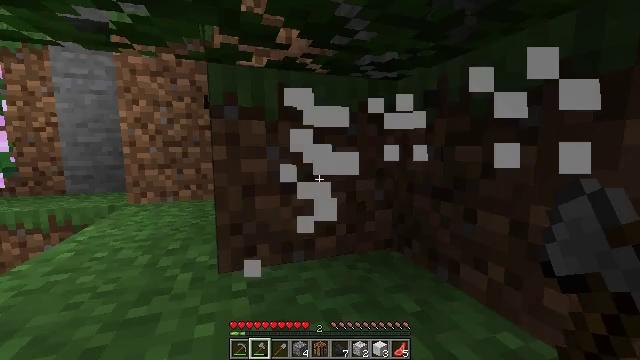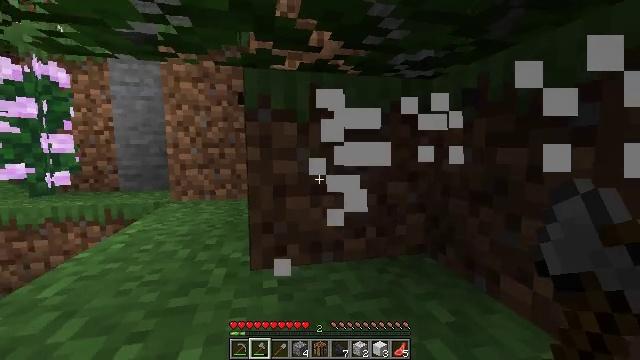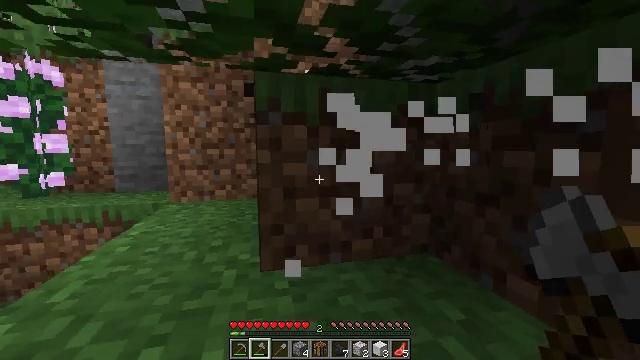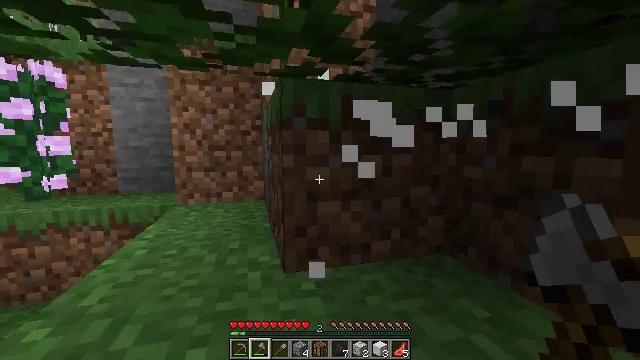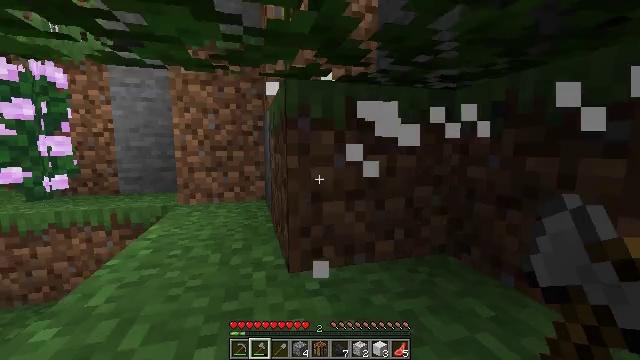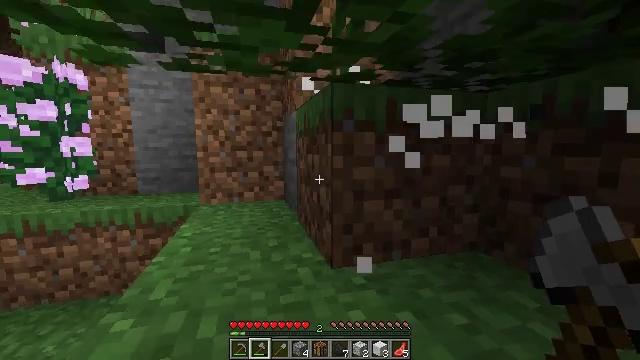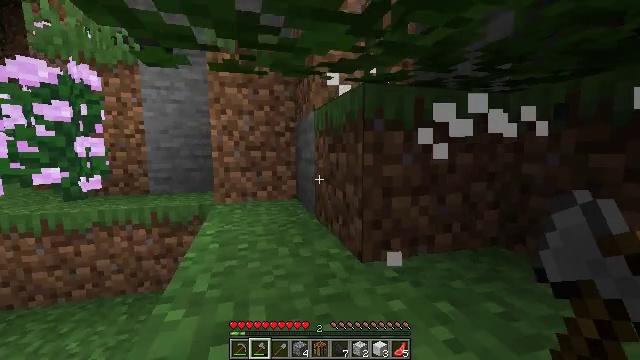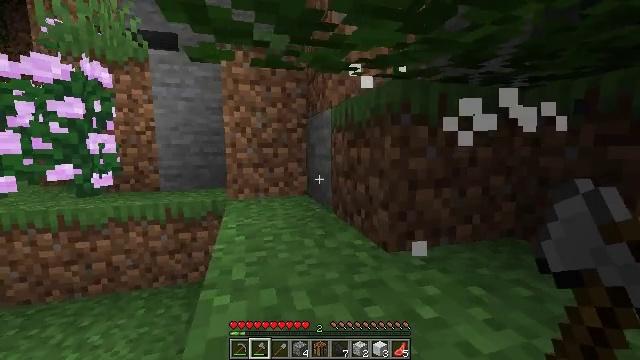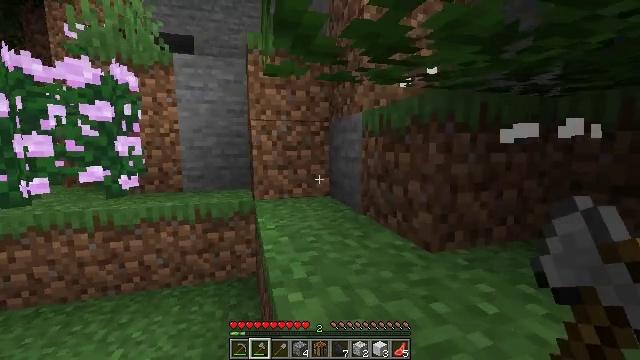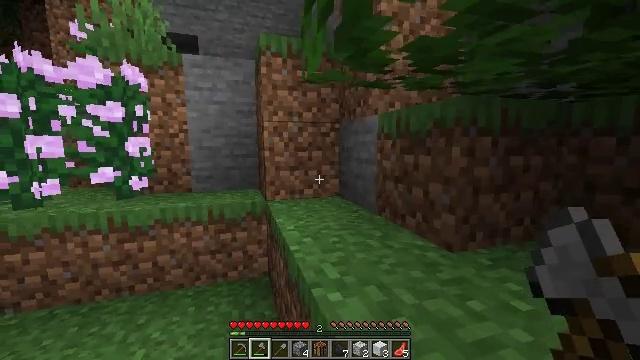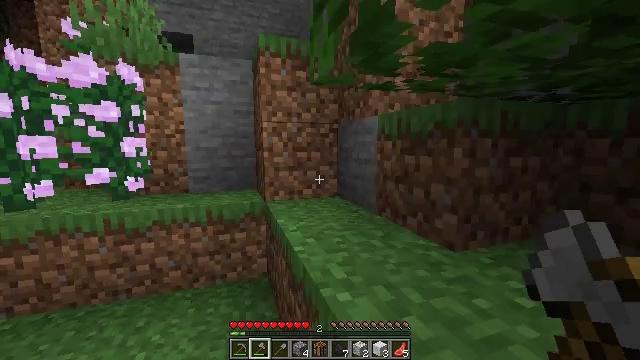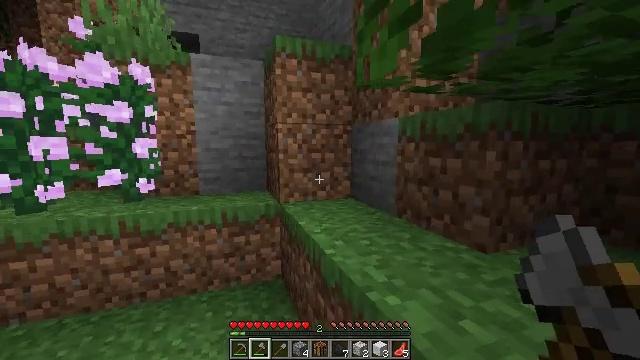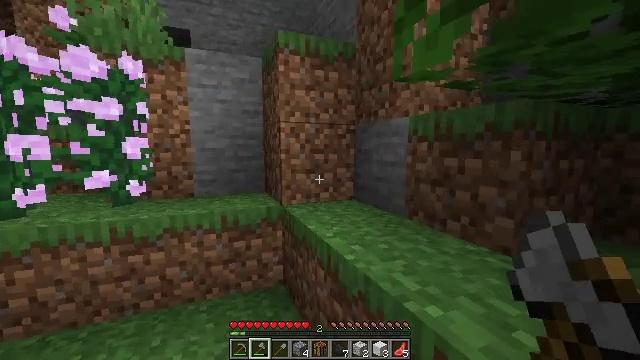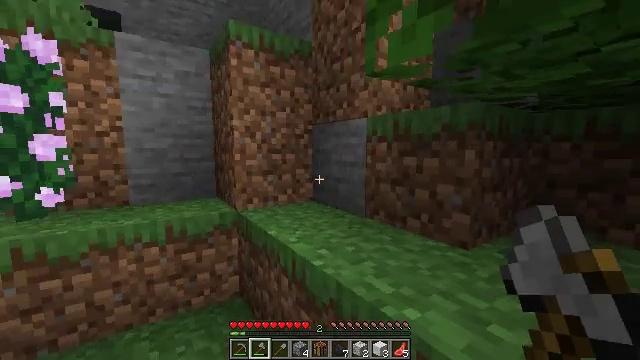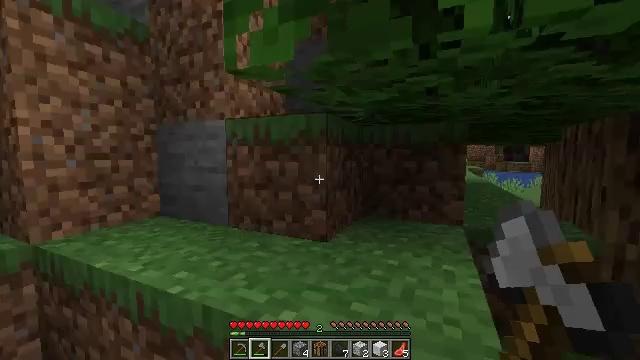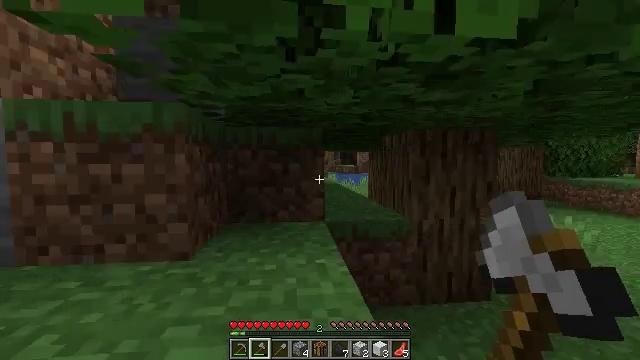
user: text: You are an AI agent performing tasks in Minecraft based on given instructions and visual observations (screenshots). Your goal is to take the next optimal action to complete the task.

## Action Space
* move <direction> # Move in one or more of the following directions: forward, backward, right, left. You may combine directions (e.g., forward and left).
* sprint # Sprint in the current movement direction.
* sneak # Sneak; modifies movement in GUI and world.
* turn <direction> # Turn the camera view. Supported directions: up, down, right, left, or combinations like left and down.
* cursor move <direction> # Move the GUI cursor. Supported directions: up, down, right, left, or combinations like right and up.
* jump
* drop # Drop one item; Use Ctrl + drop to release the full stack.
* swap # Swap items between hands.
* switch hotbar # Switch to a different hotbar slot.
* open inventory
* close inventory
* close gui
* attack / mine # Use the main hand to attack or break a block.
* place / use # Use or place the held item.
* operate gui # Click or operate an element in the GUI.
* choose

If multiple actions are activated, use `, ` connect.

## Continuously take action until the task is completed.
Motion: motion action
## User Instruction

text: Hunt wild animals.
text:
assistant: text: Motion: turn left
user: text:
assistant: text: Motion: move left, turn right
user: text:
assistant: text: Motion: move left, turn right
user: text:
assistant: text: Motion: move left
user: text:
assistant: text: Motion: move left
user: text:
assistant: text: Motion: move left
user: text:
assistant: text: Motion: move left
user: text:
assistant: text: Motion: move left
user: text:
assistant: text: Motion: move left, turn right
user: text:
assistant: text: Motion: move left, turn right
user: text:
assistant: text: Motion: move forward and move left, turn right
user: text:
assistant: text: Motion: move forward and move left, turn right
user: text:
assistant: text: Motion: move forward, turn right
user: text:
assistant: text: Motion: move forward, turn right and up
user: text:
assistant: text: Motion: move forward, turn right and up
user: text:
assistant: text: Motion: turn right
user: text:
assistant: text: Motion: turn right
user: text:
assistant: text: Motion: turn right
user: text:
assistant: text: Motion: no_op
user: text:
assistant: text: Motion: no_op
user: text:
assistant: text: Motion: turn right
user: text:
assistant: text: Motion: turn right
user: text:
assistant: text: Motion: turn right
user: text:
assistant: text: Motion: move right
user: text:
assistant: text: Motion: move right
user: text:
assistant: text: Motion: move right
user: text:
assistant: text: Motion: move right
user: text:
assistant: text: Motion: move right
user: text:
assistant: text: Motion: move forward and move right
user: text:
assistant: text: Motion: move forward